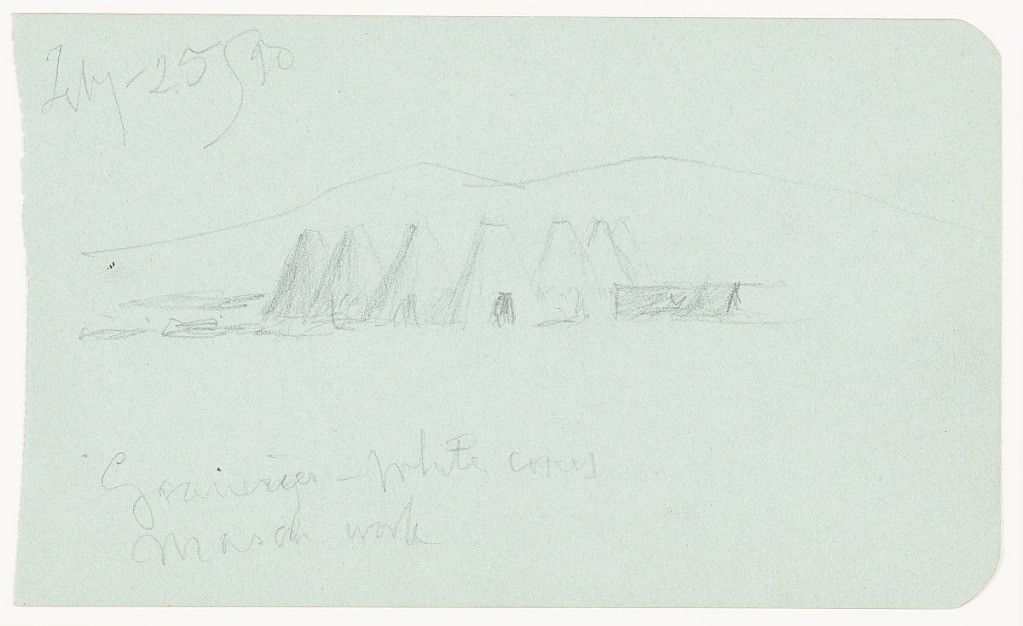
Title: Granaries, Mexico
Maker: Frederic Edwin Church, American, 1826–1900
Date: February 25, 1890
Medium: Graphite on gray-blue wove paper
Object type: Drawing
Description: Architecture and landscape sketch showing a view of granaries in Mexico, likely north of Mexico City. Situated in the middle distance at center, a group of seven cone-shaped granaries made of stone or brick are visible. Resembling Native American tipis, they are organized into a triangle with the foremost structure at center. In the background, the outlines of two rolling hills backdrop the scene.